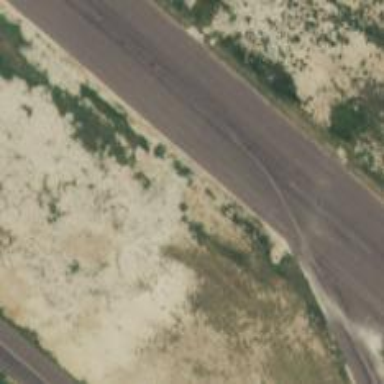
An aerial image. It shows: Runway surface made of asphalt at airport.